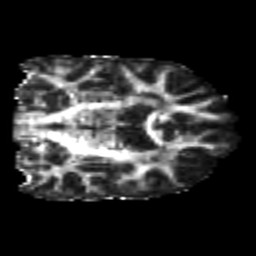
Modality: FA
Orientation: coronal
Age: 21
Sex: male
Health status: healthy
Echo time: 0.074 s